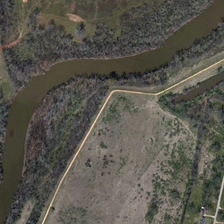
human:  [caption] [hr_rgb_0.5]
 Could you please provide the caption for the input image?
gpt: many green plants are in two sides of a curved river .

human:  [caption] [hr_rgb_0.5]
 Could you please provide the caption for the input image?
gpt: many green plants are in two sides of a curved river .

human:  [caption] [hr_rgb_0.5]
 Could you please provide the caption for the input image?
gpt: many green plants are in two sides of a curved river .

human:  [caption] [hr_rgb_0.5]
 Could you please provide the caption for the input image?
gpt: many green plants are in two sides of a curved river .

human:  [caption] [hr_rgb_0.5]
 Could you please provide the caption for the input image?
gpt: many green plants are in two sides of a curved river .